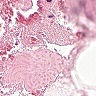
Metastatic tissue present: no